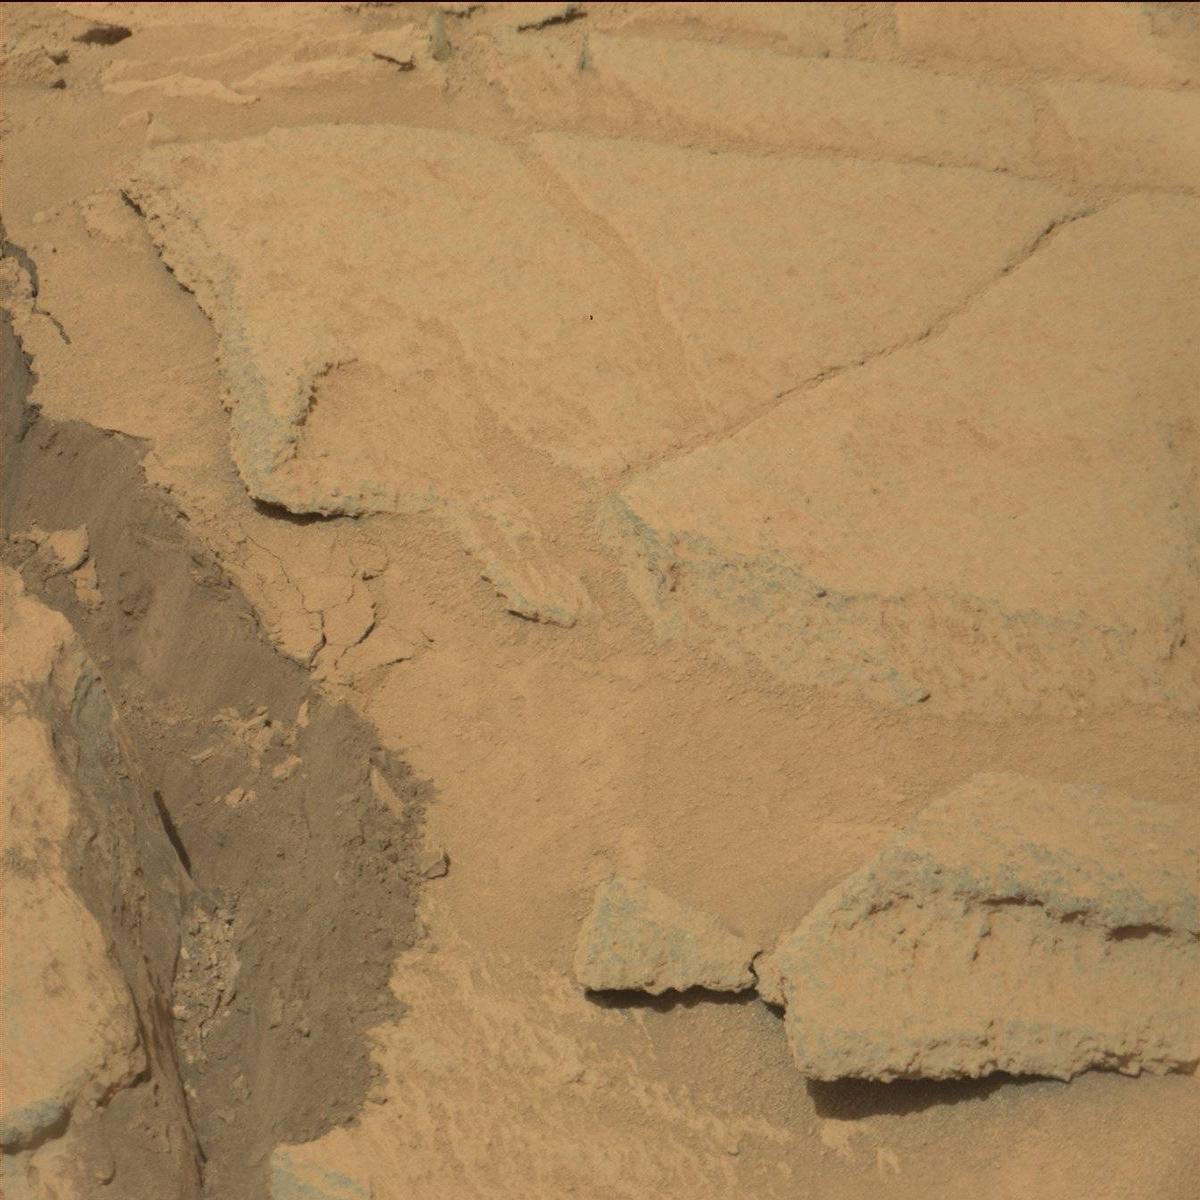
Terrain classes present: Bedrock, Rock, Sand / Soil